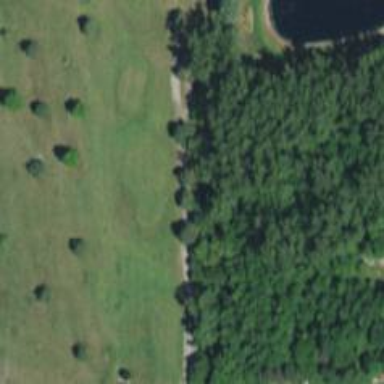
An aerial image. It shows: Service road designated as golf cart path.